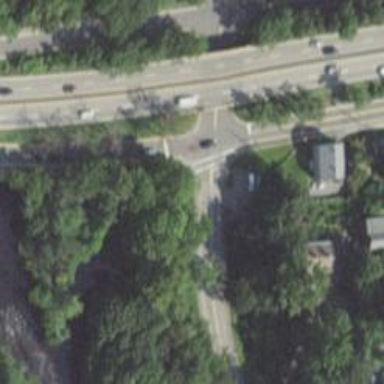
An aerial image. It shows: Road with stop sign.